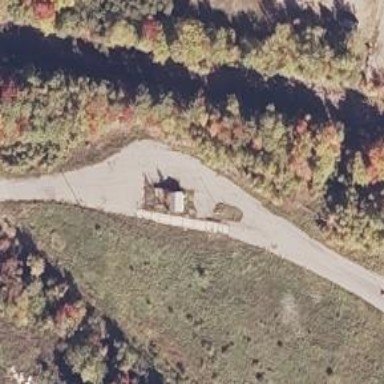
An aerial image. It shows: Weighbridge on service road.